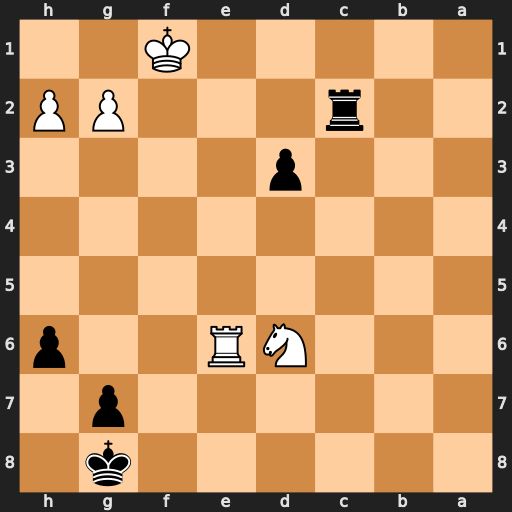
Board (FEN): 6k1/6p1/3NR2p/8/8/3p4/2r3PP/5K2
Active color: b
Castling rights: -
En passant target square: -
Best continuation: Rc1+ Re1 d2 Rd1 Rxd1+